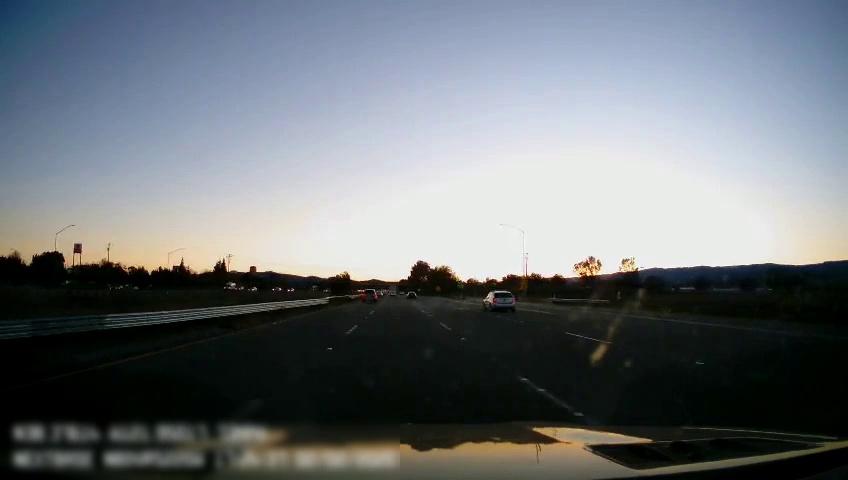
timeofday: Dusk/Dawn/Twilight
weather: Cloudy
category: Drivable Space
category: Vehicles | Truck
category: Vehicles | Car
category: Vehicles | Car
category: Vehicles | SUV
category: Vehicles | Car
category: Vehicles | SUV
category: Lanes | Alternate Lane
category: Lanes | Current Lane
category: Lanes | Current Lane
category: Lanes | Alternate Lane
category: Lanes | Alternate Lane
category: Lanes | Alternate Lane
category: Traffic | Signs